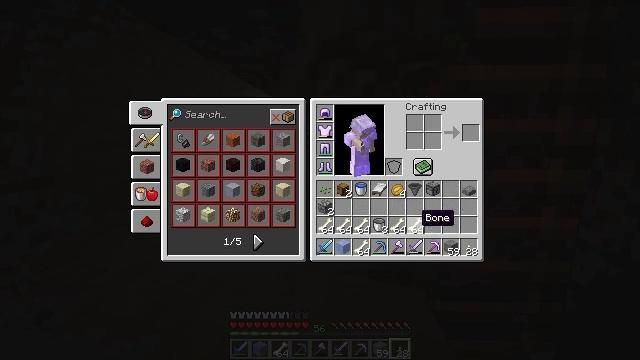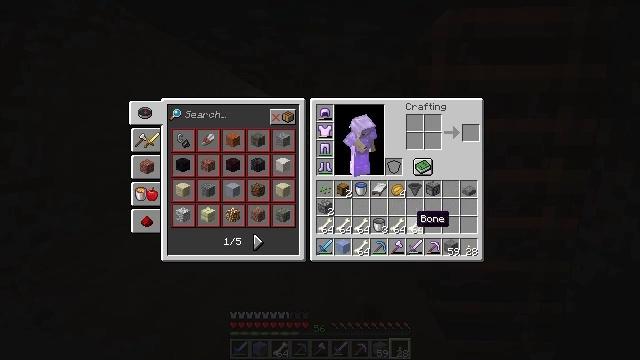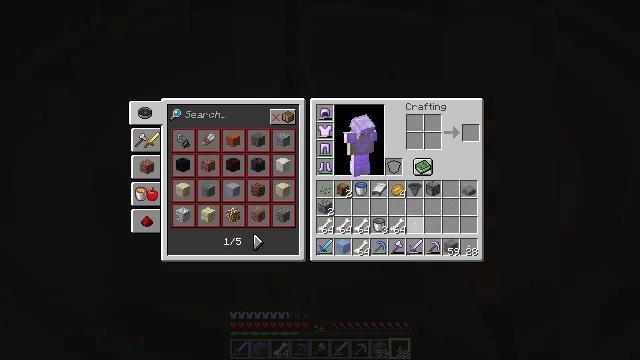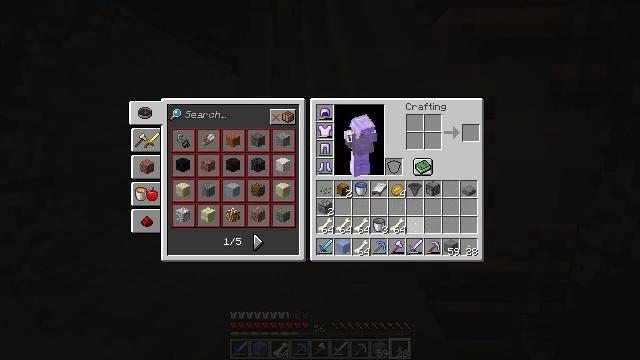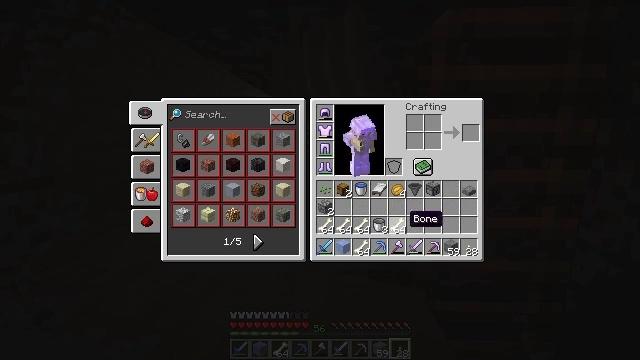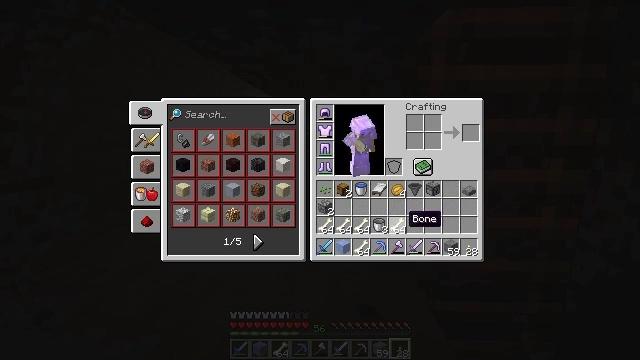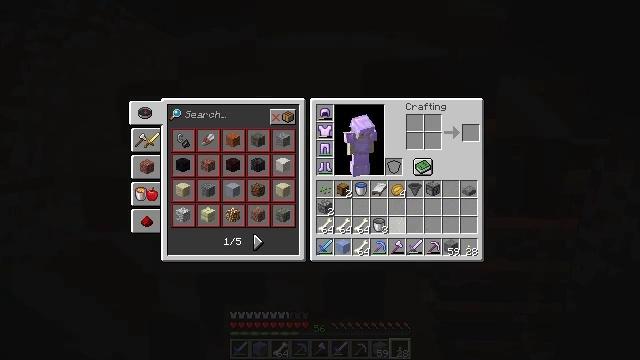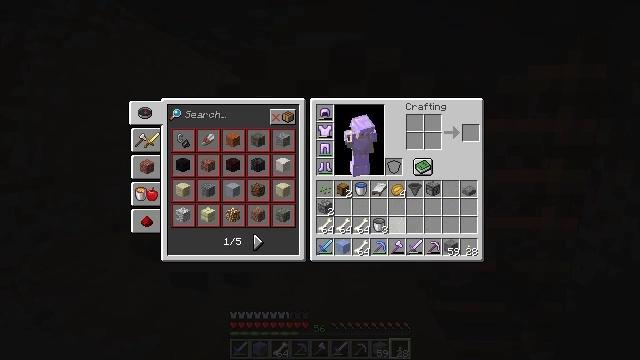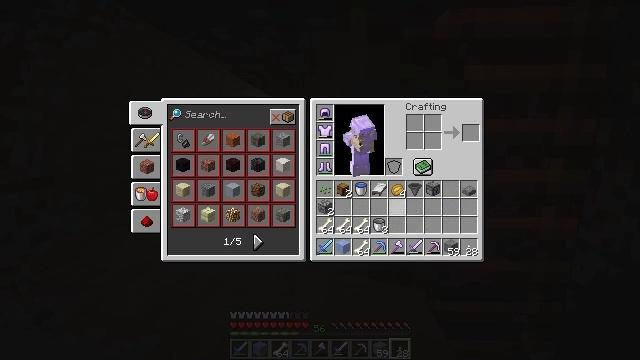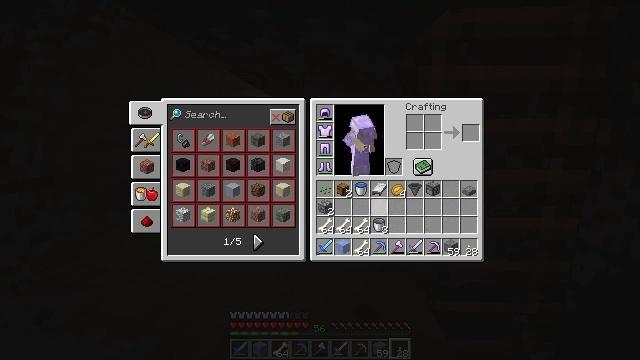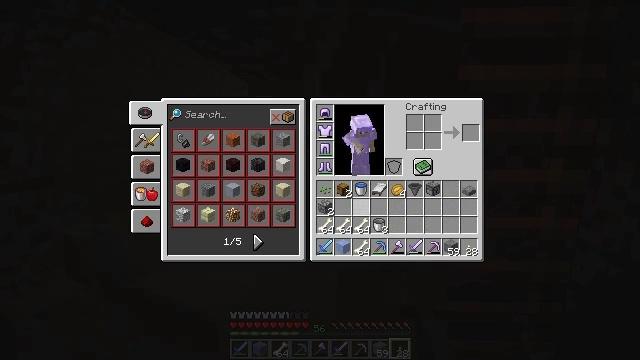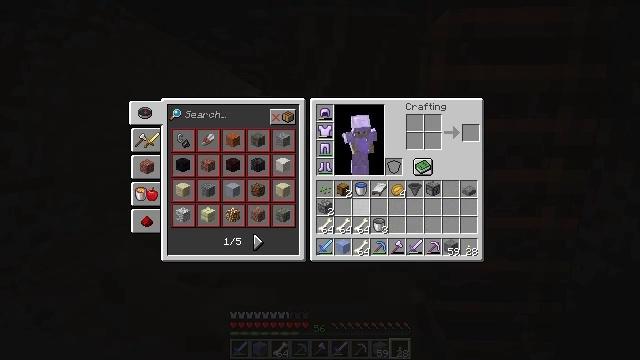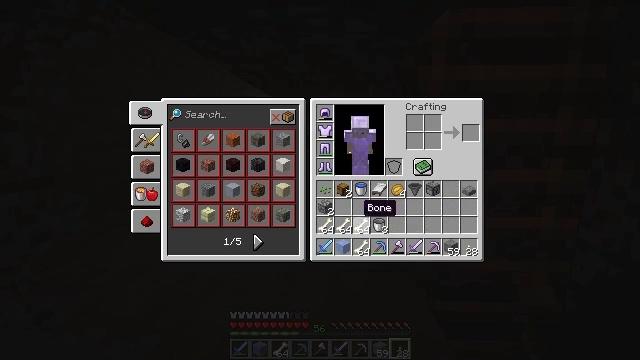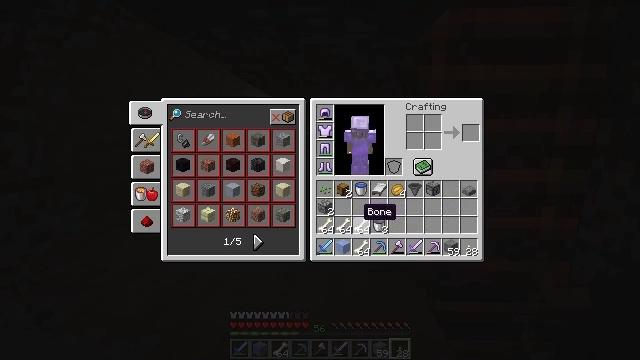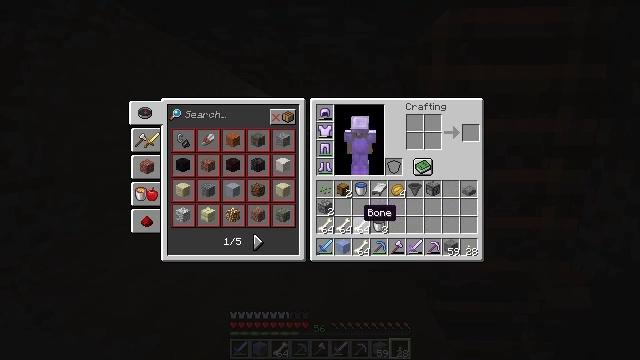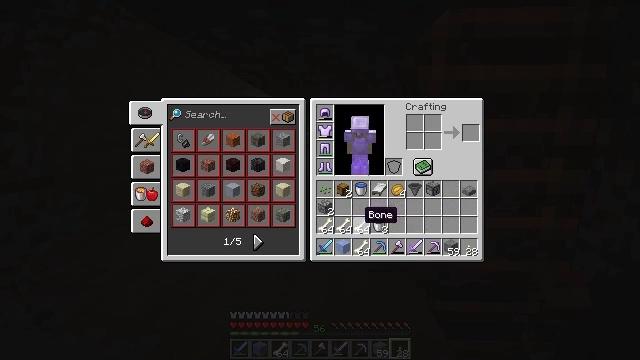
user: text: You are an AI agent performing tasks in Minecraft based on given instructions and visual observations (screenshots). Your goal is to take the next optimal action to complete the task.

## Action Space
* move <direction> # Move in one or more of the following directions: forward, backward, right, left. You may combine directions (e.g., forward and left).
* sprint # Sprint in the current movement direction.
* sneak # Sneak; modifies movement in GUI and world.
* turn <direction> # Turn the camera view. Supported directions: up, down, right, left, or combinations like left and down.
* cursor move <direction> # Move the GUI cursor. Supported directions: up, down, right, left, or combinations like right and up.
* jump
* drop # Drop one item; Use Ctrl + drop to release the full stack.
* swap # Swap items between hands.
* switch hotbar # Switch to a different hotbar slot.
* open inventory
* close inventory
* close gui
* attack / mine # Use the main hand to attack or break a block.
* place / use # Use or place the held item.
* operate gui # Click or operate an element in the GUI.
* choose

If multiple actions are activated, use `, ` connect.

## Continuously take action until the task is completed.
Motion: motion action
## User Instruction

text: Drop a bone.
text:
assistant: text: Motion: sprint
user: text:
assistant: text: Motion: sprint, drop
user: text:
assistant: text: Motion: sprint, drop
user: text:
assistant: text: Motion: sprint
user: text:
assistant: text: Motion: sprint
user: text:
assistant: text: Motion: sprint, drop
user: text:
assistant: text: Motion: sprint, drop
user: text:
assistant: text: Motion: sprint, cursor move up
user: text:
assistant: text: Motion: sprint, cursor move left and up
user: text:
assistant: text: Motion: sprint, cursor move left
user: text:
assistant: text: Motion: sprint, cursor move left and down
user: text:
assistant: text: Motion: sprint
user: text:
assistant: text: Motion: sprint
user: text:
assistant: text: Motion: sprint
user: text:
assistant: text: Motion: sprint
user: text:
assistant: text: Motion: sprint, drop
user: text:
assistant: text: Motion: sprint, drop
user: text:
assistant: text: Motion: sprint
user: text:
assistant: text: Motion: sprint
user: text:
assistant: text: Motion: sprint, drop
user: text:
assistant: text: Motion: sprint, drop
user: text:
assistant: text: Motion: sprint, cursor move left, drop
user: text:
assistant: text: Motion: sprint
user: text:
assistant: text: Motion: sprint, drop
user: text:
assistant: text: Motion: sprint, cursor move right, drop
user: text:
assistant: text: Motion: sprint, cursor move right
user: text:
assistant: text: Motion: sprint, cursor move right
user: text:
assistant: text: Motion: sprint
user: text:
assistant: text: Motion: sprint
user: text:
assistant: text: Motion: sprint